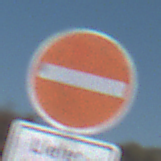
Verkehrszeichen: VerbotDerEinfahrt
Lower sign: BesondereFahrzeugeUndTransportgueter5
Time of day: Midday
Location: Outdoor (Nature)
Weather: Clear
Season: NotSpecified
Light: Natural